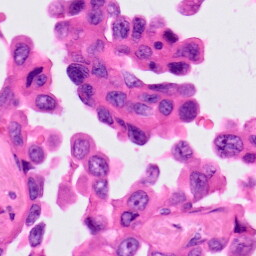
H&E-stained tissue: Lung